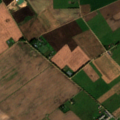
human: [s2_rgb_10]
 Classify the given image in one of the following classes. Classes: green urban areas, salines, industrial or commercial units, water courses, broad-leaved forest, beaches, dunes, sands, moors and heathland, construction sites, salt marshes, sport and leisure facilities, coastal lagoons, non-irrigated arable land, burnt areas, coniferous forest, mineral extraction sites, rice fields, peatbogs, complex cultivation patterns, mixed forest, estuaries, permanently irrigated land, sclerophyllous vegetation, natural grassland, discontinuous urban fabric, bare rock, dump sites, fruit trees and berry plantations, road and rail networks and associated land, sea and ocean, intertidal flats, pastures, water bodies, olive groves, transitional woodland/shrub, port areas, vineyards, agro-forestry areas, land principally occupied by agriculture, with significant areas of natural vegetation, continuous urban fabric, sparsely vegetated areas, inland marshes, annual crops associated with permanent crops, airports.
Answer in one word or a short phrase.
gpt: non-irrigated arable land, complex cultivation patterns